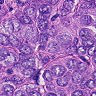
Metastatic tissue present: yes